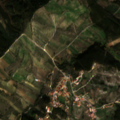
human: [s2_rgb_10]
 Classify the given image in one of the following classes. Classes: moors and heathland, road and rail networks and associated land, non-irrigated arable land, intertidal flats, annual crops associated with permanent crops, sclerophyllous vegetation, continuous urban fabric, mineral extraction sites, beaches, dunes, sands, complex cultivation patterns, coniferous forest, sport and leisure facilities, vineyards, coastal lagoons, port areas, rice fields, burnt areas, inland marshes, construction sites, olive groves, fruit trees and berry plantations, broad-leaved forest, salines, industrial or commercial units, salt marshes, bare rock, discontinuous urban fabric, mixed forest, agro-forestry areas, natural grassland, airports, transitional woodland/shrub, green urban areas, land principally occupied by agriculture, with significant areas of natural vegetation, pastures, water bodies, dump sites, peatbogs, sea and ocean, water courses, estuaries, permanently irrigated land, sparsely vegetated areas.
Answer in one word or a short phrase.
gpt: annual crops associated with permanent crops, land principally occupied by agriculture, with significant areas of natural vegetation, mixed forest, transitional woodland/shrub